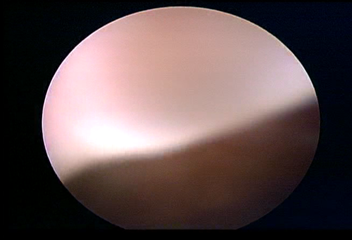
Modality: WLC
Class: Normal mucosa
Bladder cancer association: No